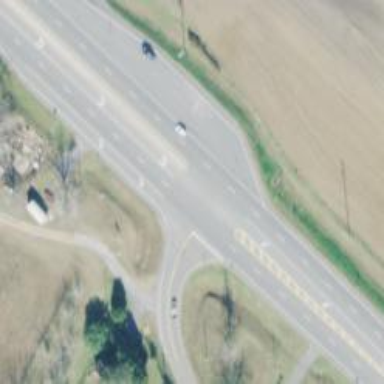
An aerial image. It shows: Stop road.